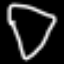
Label: diamond